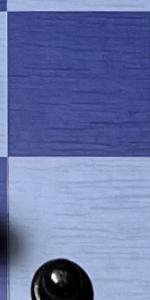
Label: Empty